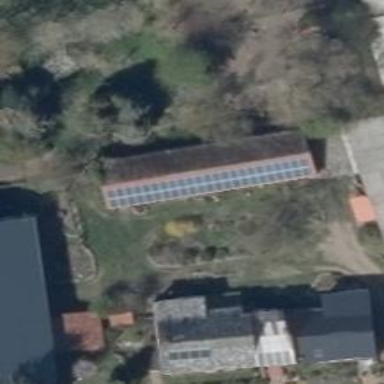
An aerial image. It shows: Small solar photovoltaic panel generator is producing electricity.